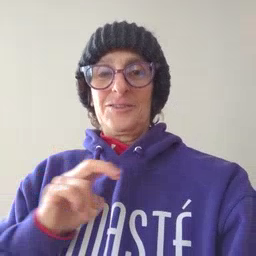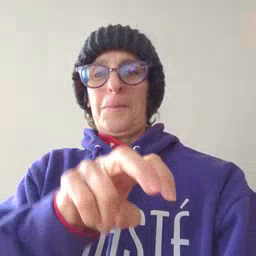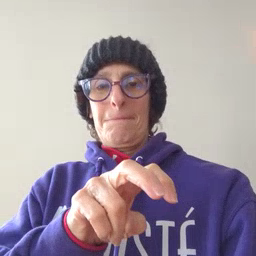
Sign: jump